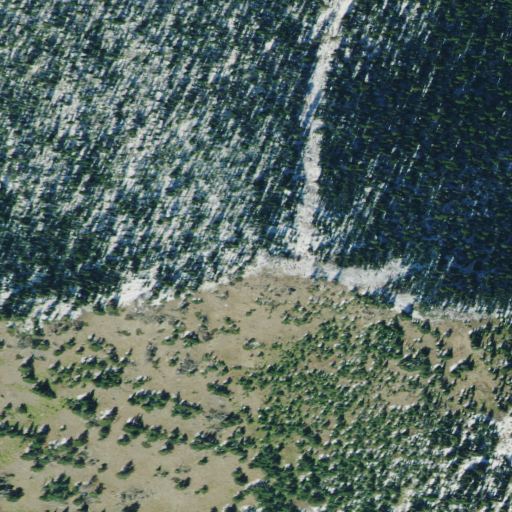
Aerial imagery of ridge(s) in Montana named Sundance Ridge containing evergreen forest, shrub, and barren land